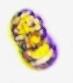
Label: Margalefidinium